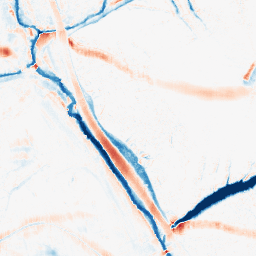
Category: morphological
Decomposition family: morphological_ellipse
Decomposition parameters: operation: average
width: 20
height: 10
Upsampling method: quintic
Upsampling parameters: scale: 4
Upsampling scale: 4